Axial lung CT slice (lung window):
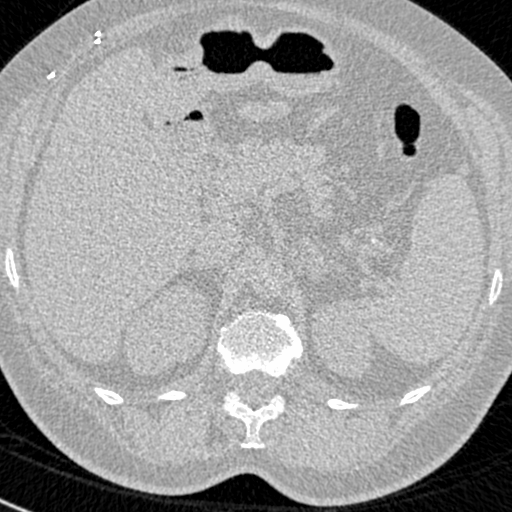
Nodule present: no